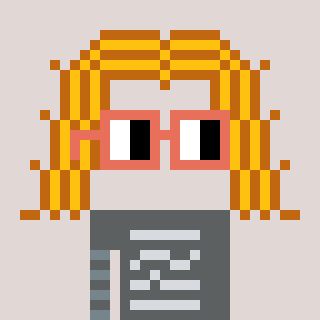
a pixel art character with square orange glasses, a hair-shaped head and a teal-colored body on a warm background